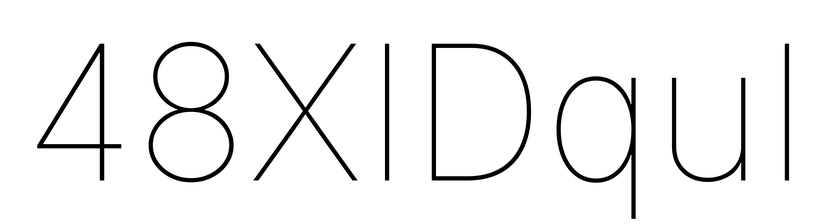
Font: Inter_Thin